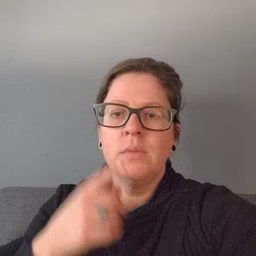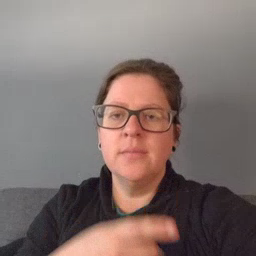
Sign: hesheit